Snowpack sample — Loveland Pass, Silver Plume, Colorado, USA (2/11/26, 12:00 PM MST)
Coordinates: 39.663, -105.886
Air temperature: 35 °F
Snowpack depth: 82 cm
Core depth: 40 cm
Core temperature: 23 °F
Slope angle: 13°, slope face: 12°
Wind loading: high
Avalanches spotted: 1
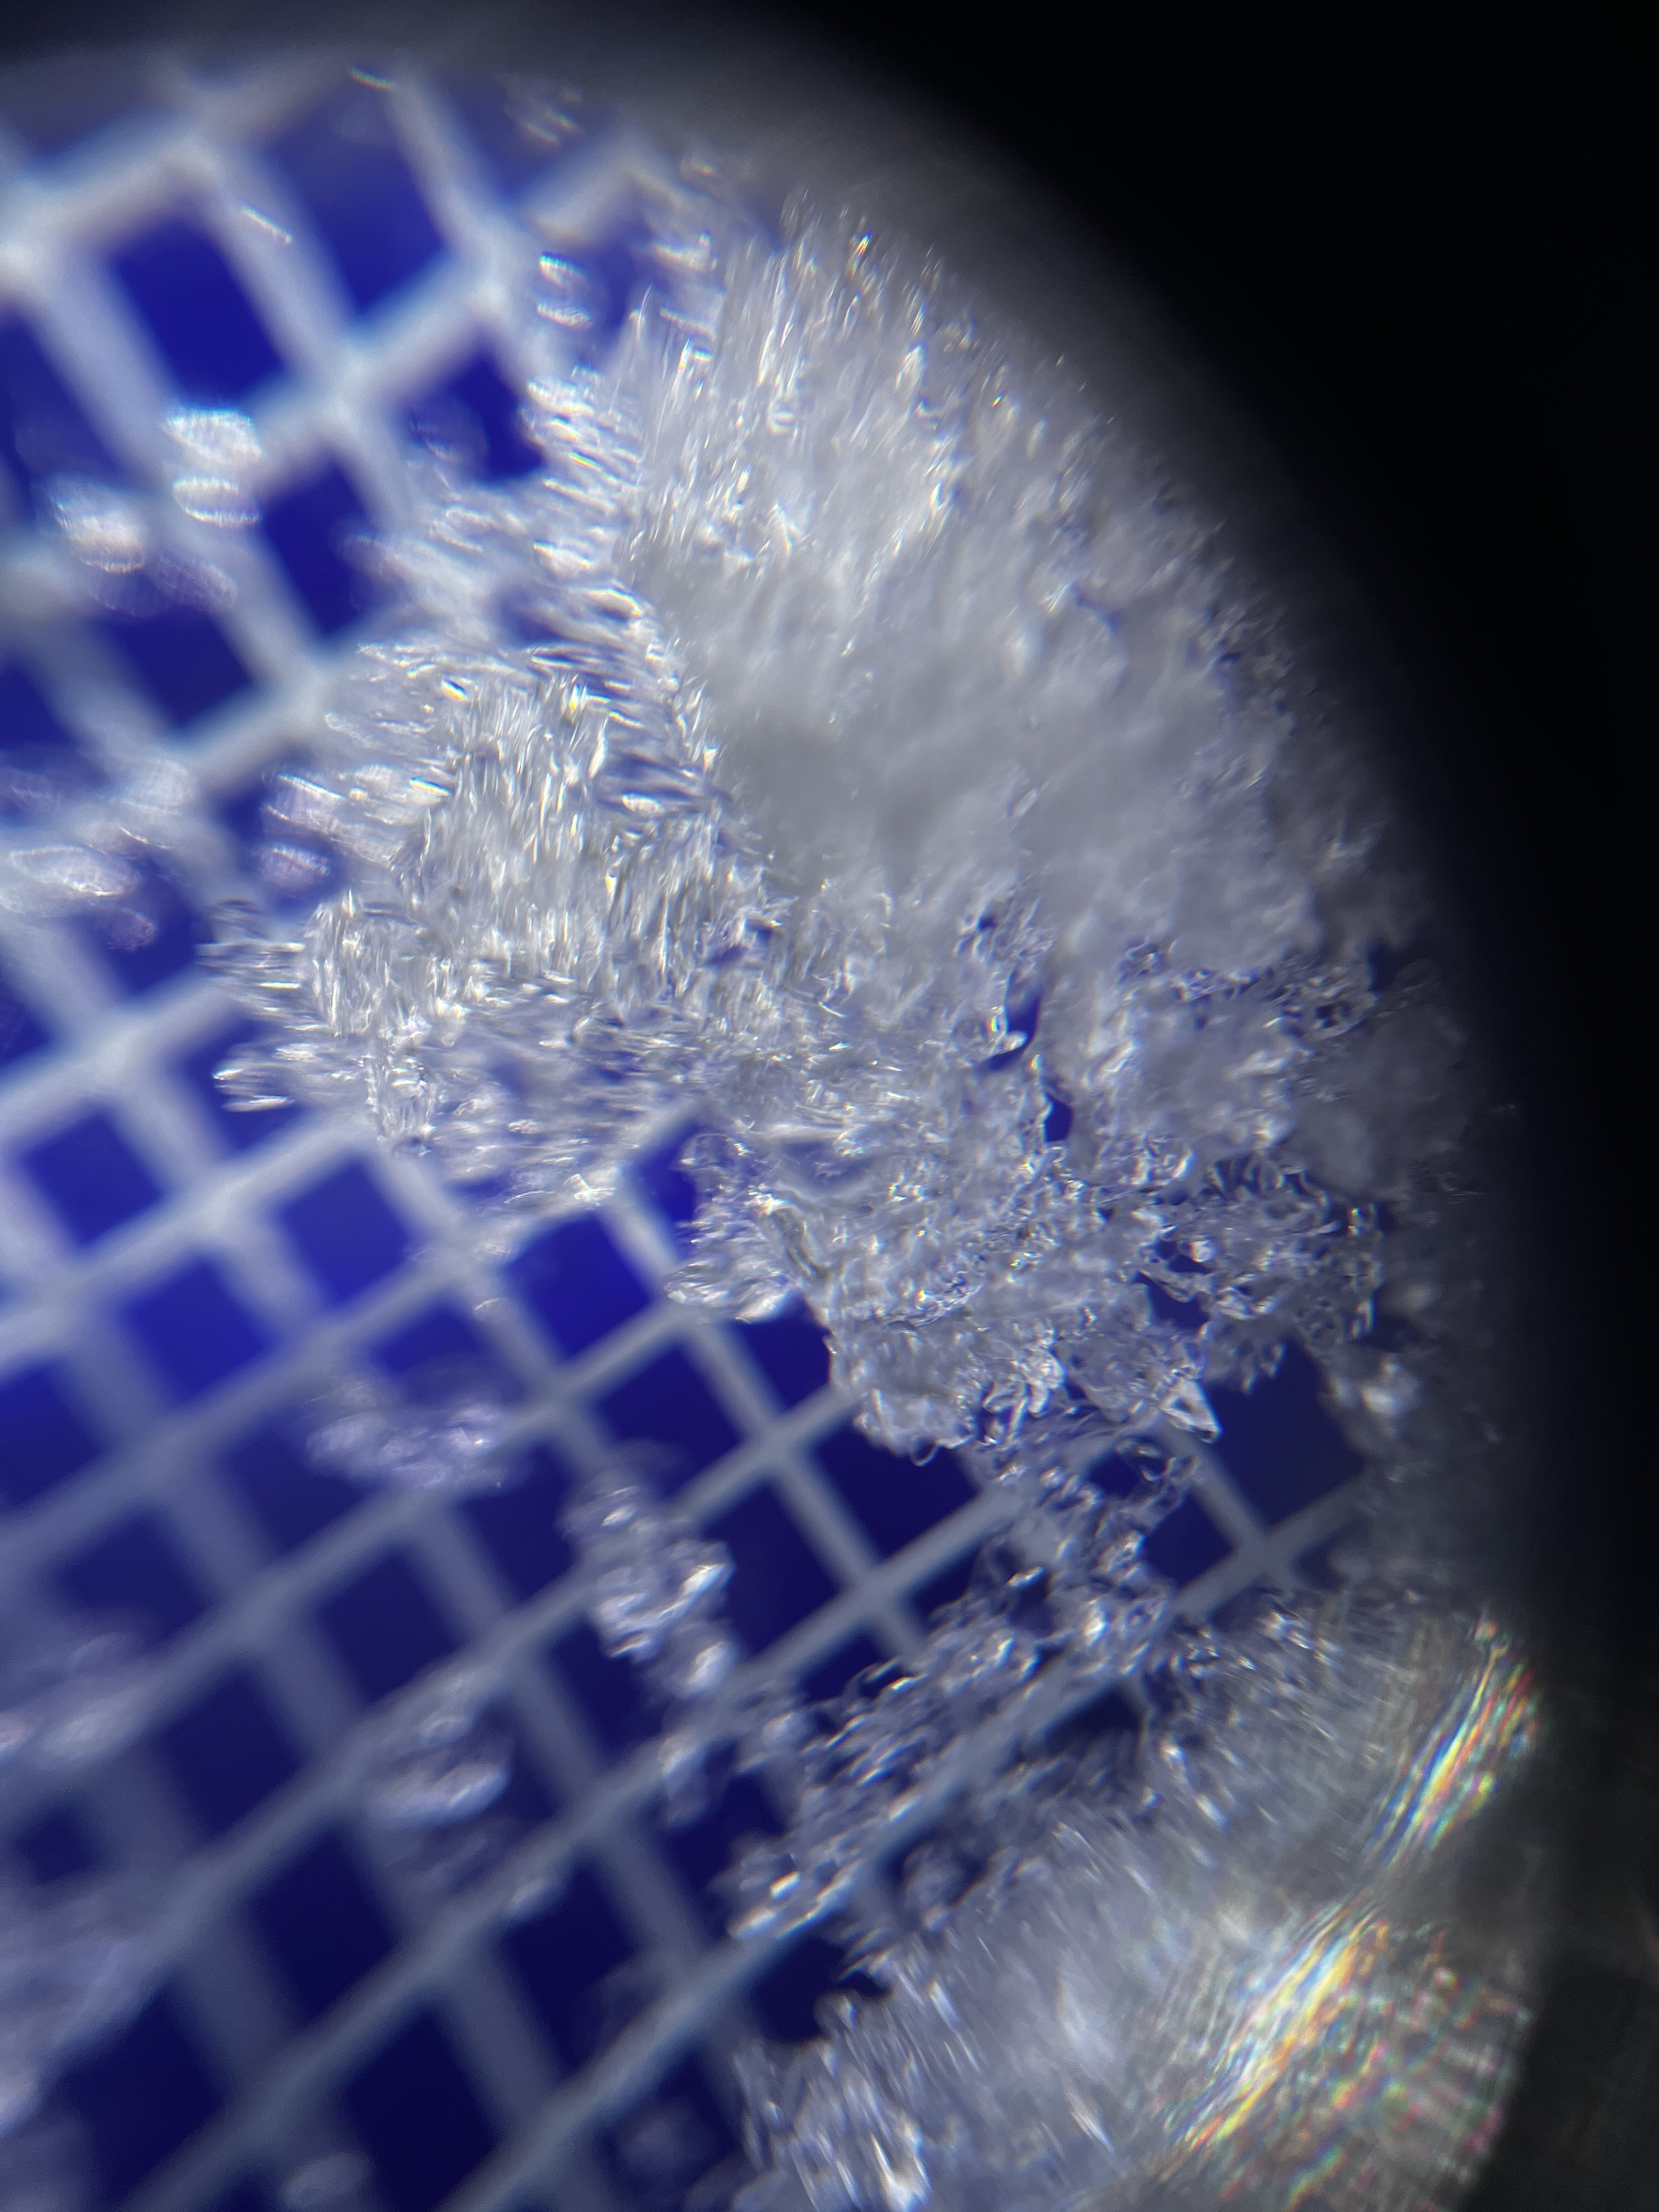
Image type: magnified_profile
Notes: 1 small avalanche spotted on the north side of the bowl, lots of wind loading